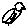
Label: bird